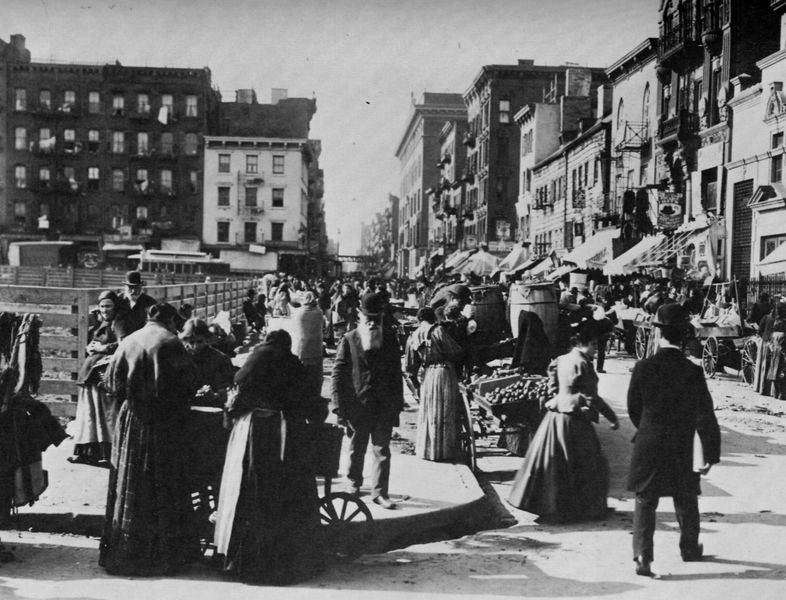
Titel: Norfolk und Hester Street (USA)
Künstler: Amerikanischer Photograph
Schlagwörter: himmel, mann, schatten, weiß, frauen, menschen, stadt, fenster, frau, grau, hut, hüte, kleider, licht, männer, schwarz, strasse, szene, tür, dach, gebäude, obst, zaun, menge, mode, alt, bart, alte, architektur, öl, häuser, gatter, paar, schleifen, kamine, karren, räder, gemüse, schürze, äpfel, wangen, fassade, fassaden, passanten, türen, schürzen, dächer, geschäfte, läden, markt, platz, speichen, dielen, rad, wagen, steg, foto, fotografie, photographie, melone, berlin, verkauf, verkäufer, greis, bürgersteig, gehsteig, scheiben, gehweg, schwarzweiß, trottoir, bordstein, reihe, stand, sonntag, photo, kartoffeln, kopftücher, etagen, fässer, stockwerke, aufnahme, käufer, marktfrau, faß, markise, mietshäuser, fußweg, boule, häuserreihe, flachdächer, betrieb, großstadt, dcäher, markisen, strassenzug, waren, marktfrauen, baugrube, gemä lde, schwaruplatz, straßenmarkt, zillich, heinrich